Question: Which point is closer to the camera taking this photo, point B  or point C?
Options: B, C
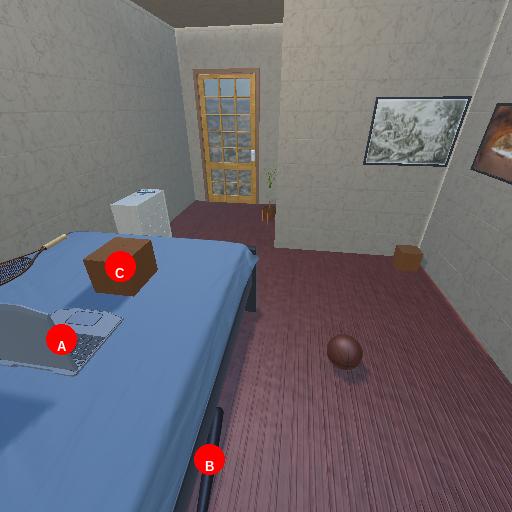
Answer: B